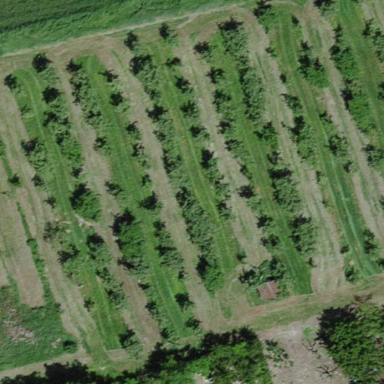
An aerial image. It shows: Orchard.